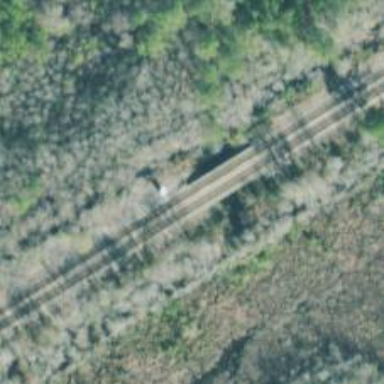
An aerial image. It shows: Bridge over railway line.